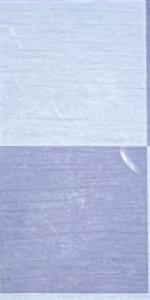
Label: Empty